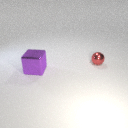
large purple metal cube in front of small red metal sphere